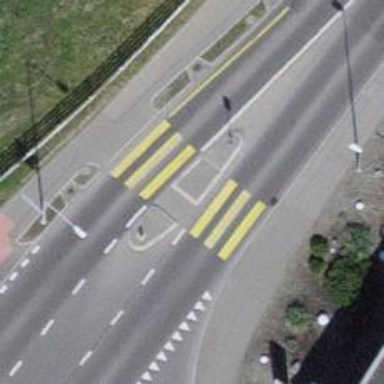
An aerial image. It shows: Traffic island located on footway.